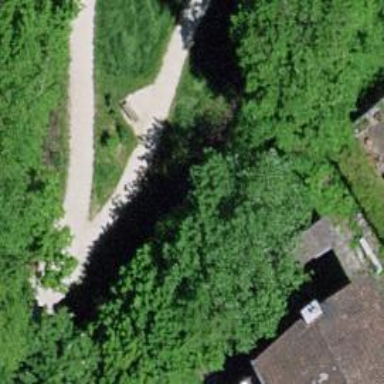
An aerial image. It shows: Footway.